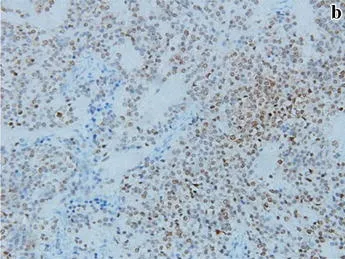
The HE staining and immunohistochemical staining. Leica BOND-MAX automatic immunohistochemical staining machine x 200) The markers of NeuN . Alpha-internexin. Expressing strongly positive, and the Ki67 index being 3.
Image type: pathology (immunostaining)